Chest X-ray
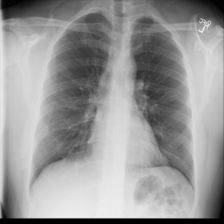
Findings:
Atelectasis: negative
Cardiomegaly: negative
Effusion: negative
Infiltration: negative
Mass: negative
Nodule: negative
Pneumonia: negative
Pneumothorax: negative
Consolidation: negative
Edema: negative
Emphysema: negative
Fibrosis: negative
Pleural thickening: negative
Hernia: negative